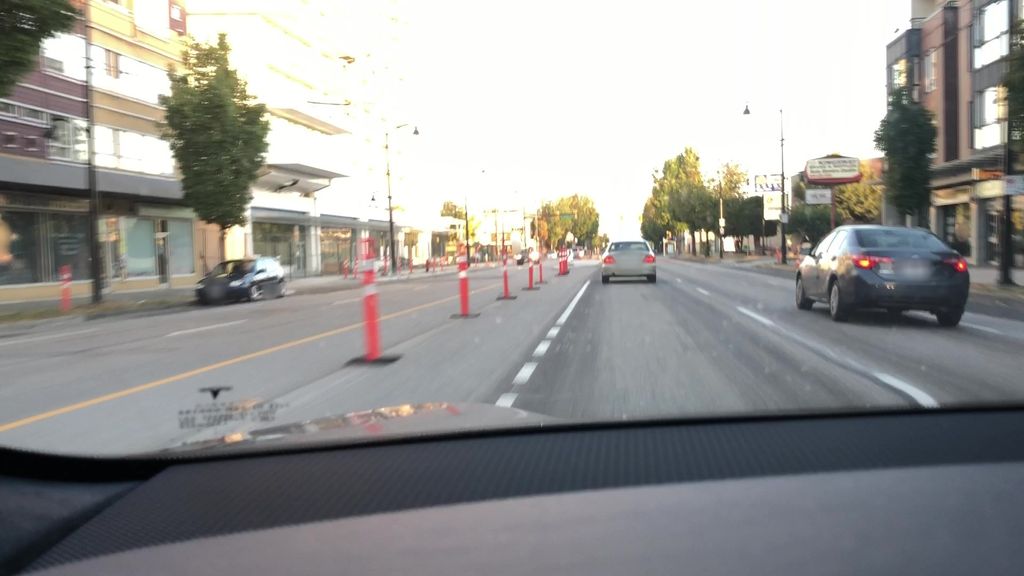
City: vancouver